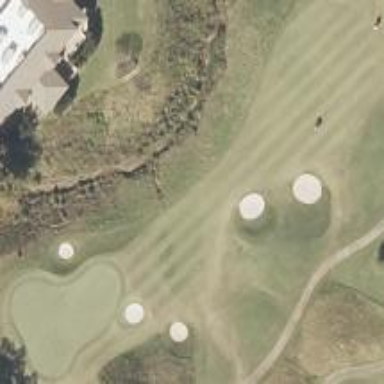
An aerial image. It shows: Golf fairway surrounded by grass.